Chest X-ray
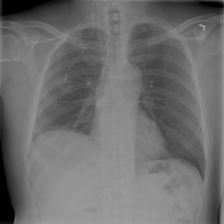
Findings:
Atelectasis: positive
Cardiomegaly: negative
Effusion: negative
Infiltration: negative
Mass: negative
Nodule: negative
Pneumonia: negative
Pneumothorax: negative
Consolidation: negative
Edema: negative
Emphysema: negative
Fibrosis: negative
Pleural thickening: negative
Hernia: negative